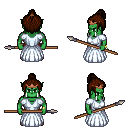
a pixel art fantasy rpg character, male body template, orc, green skin, underdress, red pants, brown short topknot hairstyle, bronze tiara, bracelets, brown shoes, spear, four views (front, back, left, right), 2x2 character sprite sheet, small pixel art, hard edges, no anti-aliasing